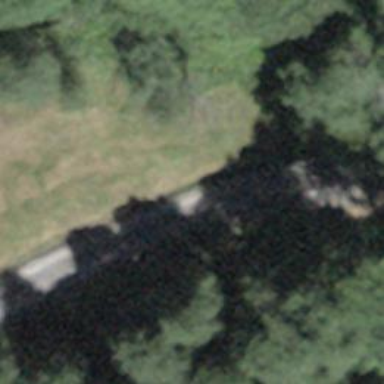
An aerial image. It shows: Culvert tunnel.